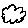
Label: cloud